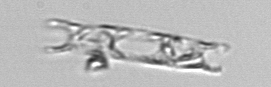
Label: Eucampia